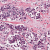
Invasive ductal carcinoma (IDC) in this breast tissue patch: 1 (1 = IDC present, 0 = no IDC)